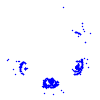
Particle: pion